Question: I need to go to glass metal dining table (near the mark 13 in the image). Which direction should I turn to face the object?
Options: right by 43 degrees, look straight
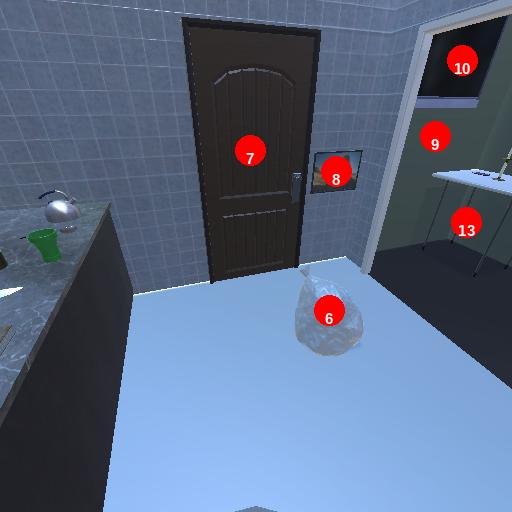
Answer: right by 43 degrees